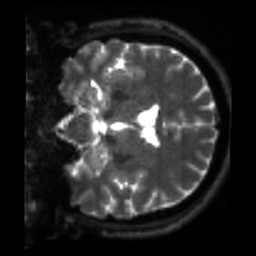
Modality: sbref
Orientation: coronal
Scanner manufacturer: siemens
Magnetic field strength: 3 T
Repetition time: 4 s
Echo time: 0.0594 s